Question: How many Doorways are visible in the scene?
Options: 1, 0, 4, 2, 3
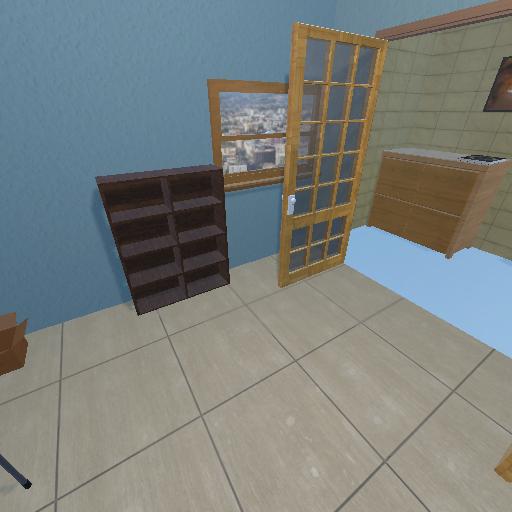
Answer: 1